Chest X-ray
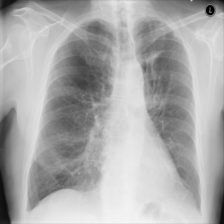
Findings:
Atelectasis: negative
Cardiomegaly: negative
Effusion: negative
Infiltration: negative
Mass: positive
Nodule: negative
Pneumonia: negative
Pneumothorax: negative
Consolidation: negative
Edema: negative
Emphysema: negative
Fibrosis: positive
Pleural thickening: negative
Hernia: negative